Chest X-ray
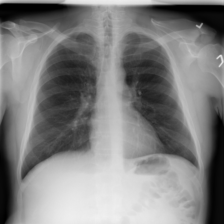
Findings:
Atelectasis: negative
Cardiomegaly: negative
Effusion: negative
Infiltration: negative
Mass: negative
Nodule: negative
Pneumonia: negative
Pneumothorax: negative
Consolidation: negative
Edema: negative
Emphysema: negative
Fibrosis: negative
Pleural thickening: negative
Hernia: negative